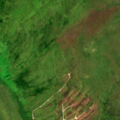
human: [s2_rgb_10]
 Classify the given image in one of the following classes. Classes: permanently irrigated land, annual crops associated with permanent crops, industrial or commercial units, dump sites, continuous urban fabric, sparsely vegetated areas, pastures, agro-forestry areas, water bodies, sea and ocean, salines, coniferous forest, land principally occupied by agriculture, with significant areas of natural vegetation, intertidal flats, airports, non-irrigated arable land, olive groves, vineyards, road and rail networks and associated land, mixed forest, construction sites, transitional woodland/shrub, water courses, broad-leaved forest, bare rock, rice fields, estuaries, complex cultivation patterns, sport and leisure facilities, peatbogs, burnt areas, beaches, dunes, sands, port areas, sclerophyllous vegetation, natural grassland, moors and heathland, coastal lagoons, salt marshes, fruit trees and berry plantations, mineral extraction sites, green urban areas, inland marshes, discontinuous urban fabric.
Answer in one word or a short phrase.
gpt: natural grassland, peatbogs